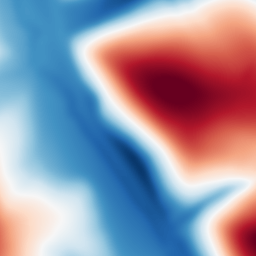
Category: multiscale
Decomposition family: dog
Decomposition parameters: sigma_low: 5
sigma_high: 100
Upsampling method: bspline
Upsampling parameters: scale: 4
Upsampling scale: 4